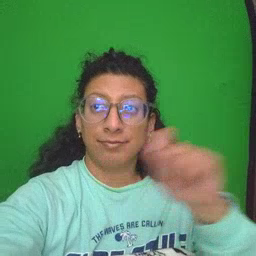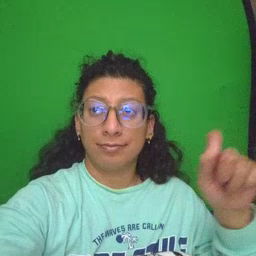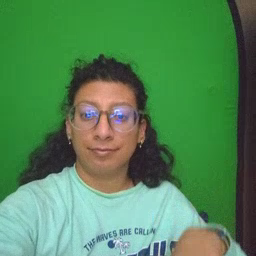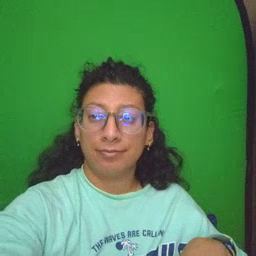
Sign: pen